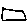
Label: square